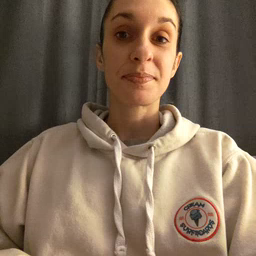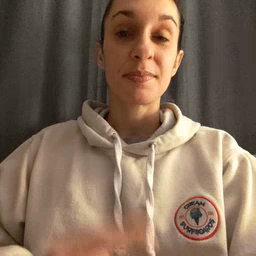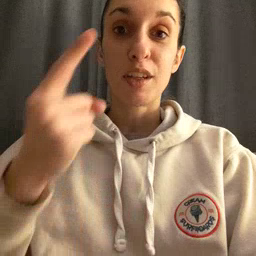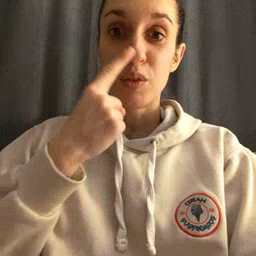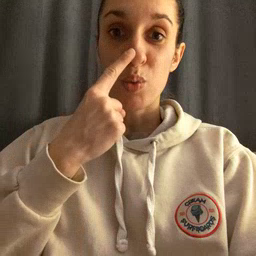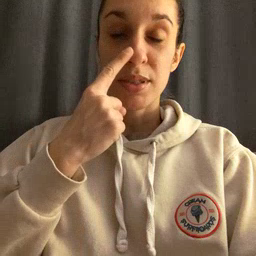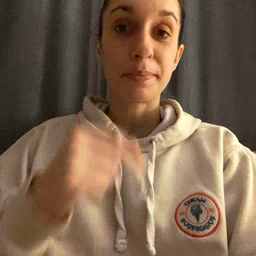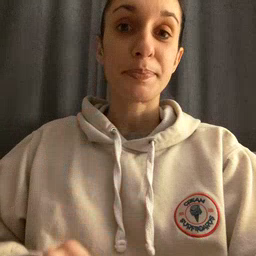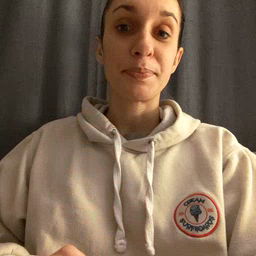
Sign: nose